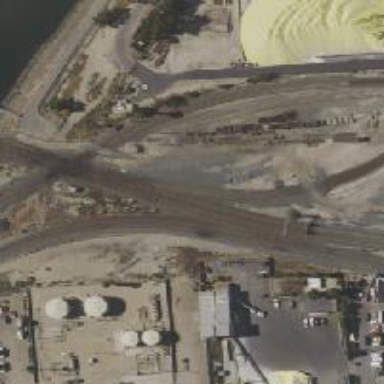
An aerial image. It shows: Junction on the railway.